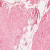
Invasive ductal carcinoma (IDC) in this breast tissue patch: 0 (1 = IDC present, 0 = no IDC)